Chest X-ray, AP view. Patient: 19 years old, sex M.
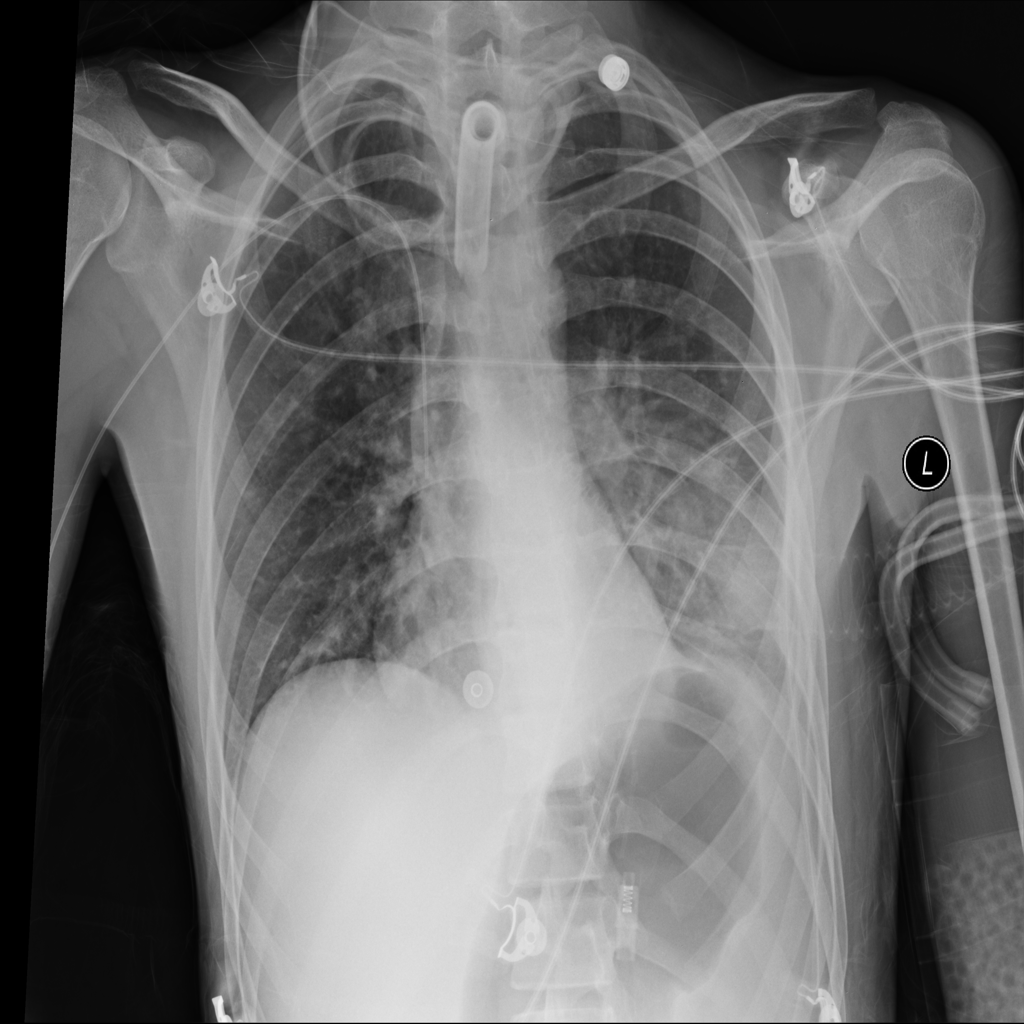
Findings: Infiltration